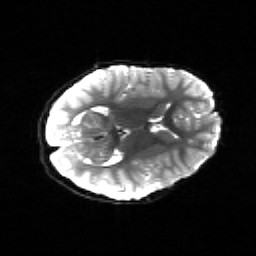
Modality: sbref
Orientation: axial
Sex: female
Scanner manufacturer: siemens
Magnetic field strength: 3 T
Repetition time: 5 s
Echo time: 0.0694 s